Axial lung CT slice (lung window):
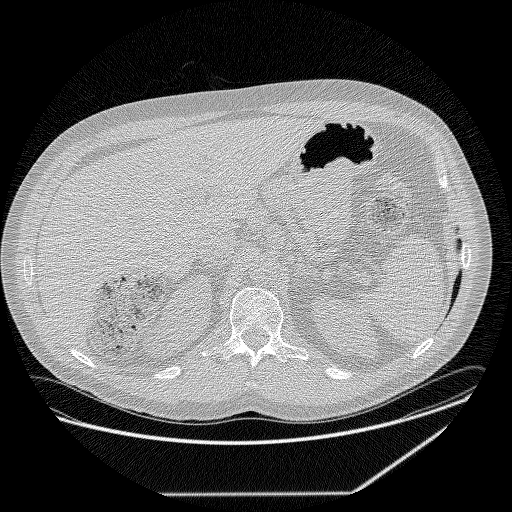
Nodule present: no